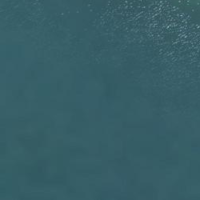
EUNIS habitat code: 14
Species observed at this site:
Podiceps cristatus